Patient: sex M, age 24
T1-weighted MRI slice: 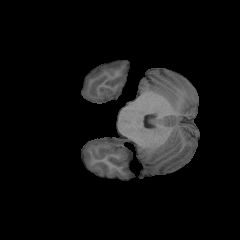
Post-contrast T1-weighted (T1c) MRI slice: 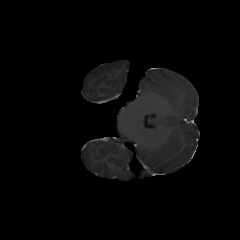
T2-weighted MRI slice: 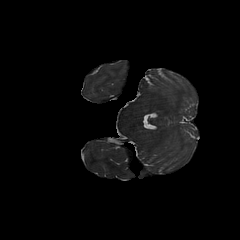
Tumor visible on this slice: no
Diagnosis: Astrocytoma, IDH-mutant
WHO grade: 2